Field crop: maize
Growth stage: 2
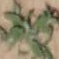
Species: atriplex